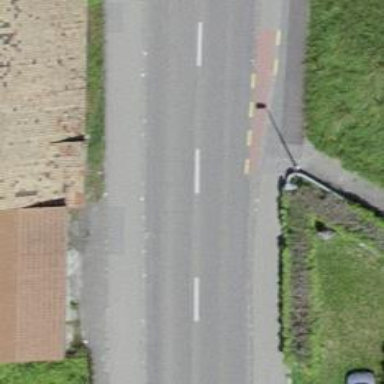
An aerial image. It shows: Primary road with asphalt surface. It has sidewalks on both sides and cycle track.